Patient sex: M
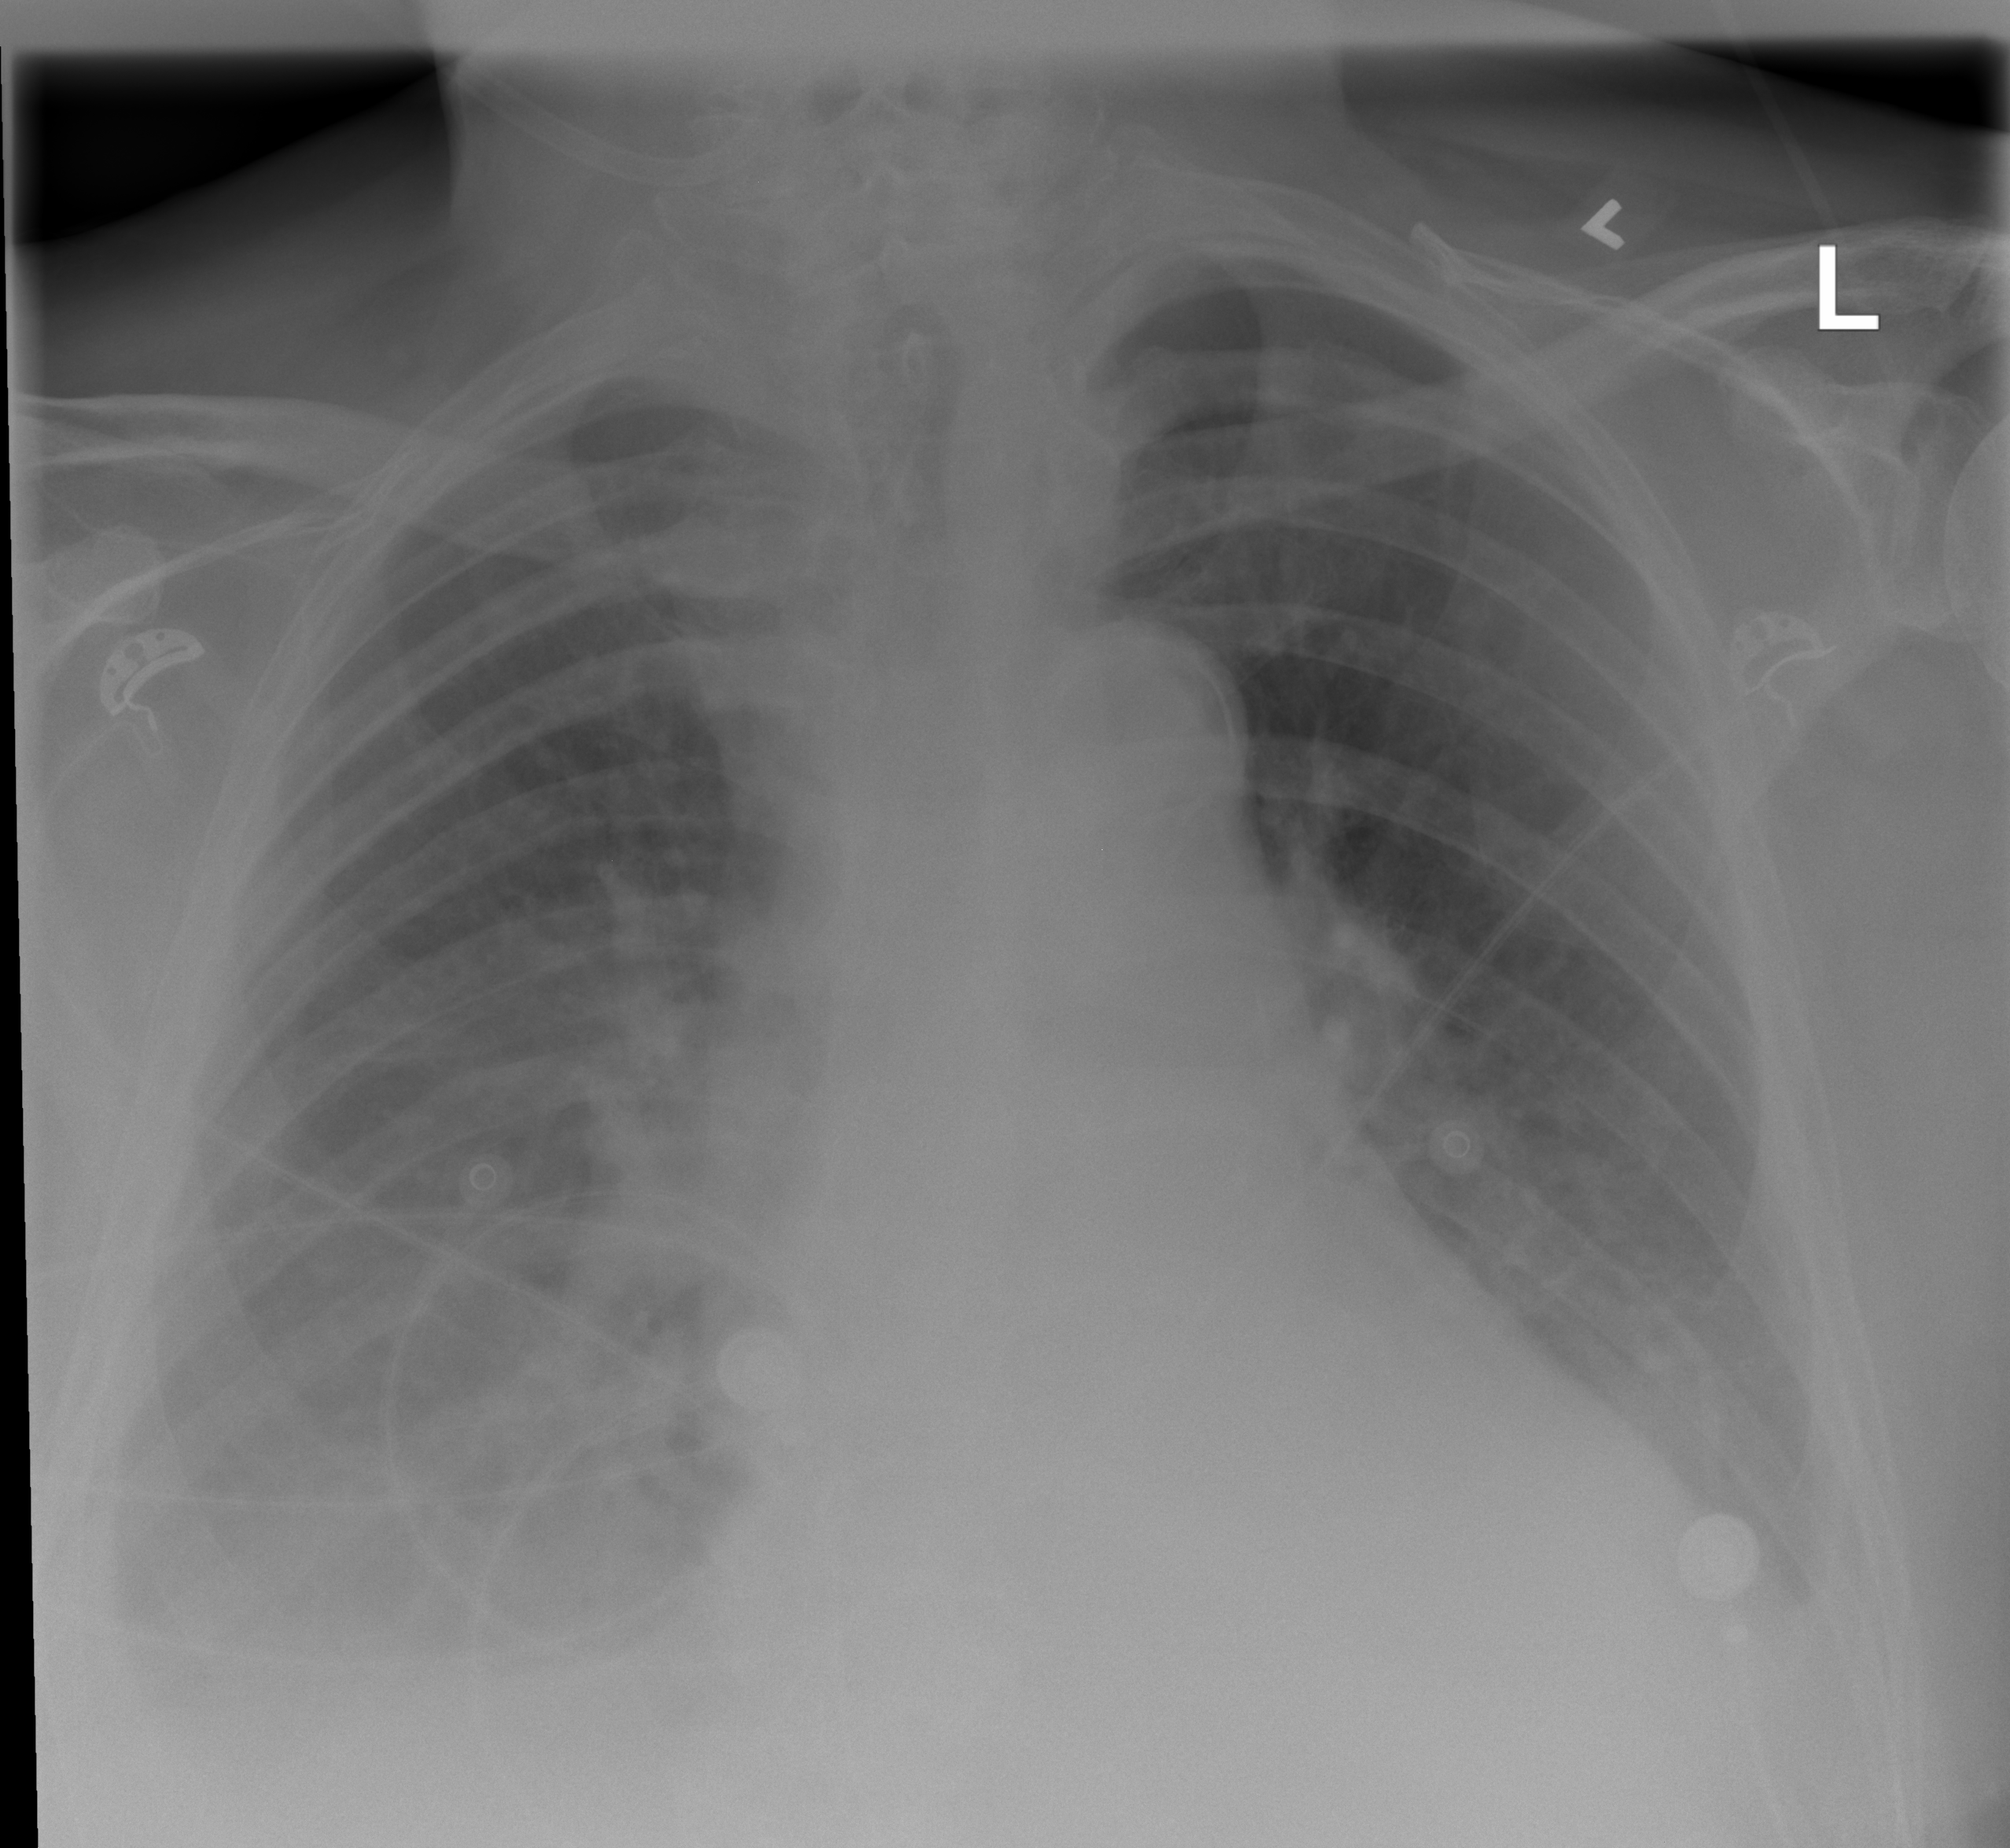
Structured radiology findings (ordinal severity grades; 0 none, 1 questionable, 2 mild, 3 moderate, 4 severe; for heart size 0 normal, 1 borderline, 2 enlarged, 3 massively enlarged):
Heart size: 2
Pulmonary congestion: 0
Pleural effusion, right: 3
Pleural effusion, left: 2
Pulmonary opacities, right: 0
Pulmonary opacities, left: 0
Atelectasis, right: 2
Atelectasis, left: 2